Question: I'm using devise and in devise/edit I had put a "cancel my subscription" button but I'm not 100% how to get it to work.
How do I allow users to unsubscribe from stripe? Here is the error I got, any help is appreciated

'''
<%= button_to "Cancel my Subscription", canceled_path, :data => { :confirm => "Are you sure?" }, :method => :delete, class: "btn btn-default btn-xs" %>
'''
'''
class AddExtraDetailsToUser < ActiveRecord::Migration
def change
add_column :users, :subscribed, :boolean, :default => false
add_column :users, :stripeid, :string
end
end
'''
'''
Rails.application.routes.draw do
resources :subscribe
get '/cancel_plan' => 'subscribes#cancel_plan'
devise_for :users do
resources :posts
resources :products
end
get 'users/:id' => 'users#show', as: :user
end
'''
'''
class SubscribesController < ApplicationController
before_action :authenticate_user!
def new
end
def update
token = params[:stripeToken]
customer = Stripe::Customer.create(
:card => token,
:plan => 2,
:email => current_user.email
)
current_user.subscribed = true
current_user.stripeid = customer.id
current_user.save
redirect_to user_path, :notice => "Your subscription was setup!"
end
def cancel_plan
@user = current_user
if @user.cancel_user_plan(params[:customer_id])
@user.update_attributes(customer_id: nil, plan_id: 1)
flash[:notice] = "Canceled subscription."
redirect_to root_path
else
flash[:error] = "There was an error canceling your subscription. Please notify us."
redirect_to edit_user_registration_path
end
end
end
'''
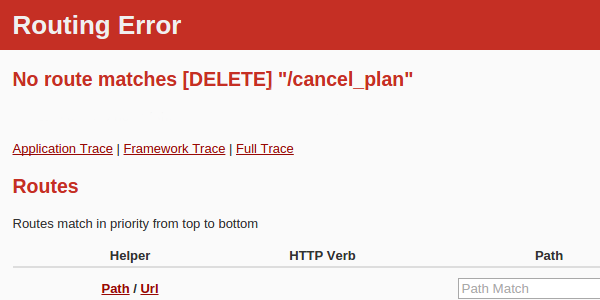
Answer: Your button has the ':method => :delete' while your routes defines a 'get' for '/cancel_plan'. Change
'''
get '/cancel_plan' => 'subscribes#cancel_plan'
'''
to
'''
delete '/cancel_plan' => 'subscribes#cancel_plan'
'''